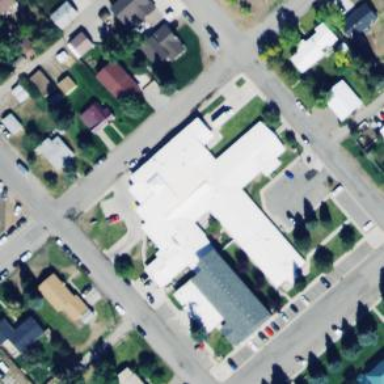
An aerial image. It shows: Hospital providing healthcare services.